Question: I am working on a compass in java. First I created a UI prototyp for my compass and created a working SSCCE of it, where you can click on the panel and the needle is pointed to another direction, which differs about 15 degree. This is the code:
'''
public class TestFrame extends JFrame {
public TestFrame() {
initComponents();
}
public void initComponents() {
setDefaultCloseOperation(JFrame.EXIT_ON_CLOSE);
setLocation(new Point((int) (Toolkit.getDefaultToolkit().getScreenSize().width / 2) - 400, (int) (Toolkit.getDefaultToolkit().getScreenSize().height / 2) - 250));
setSize(500, 500);
setVisible(true);
CompassPanel c = new CompassPanel();
add(c, BorderLayout.CENTER);
}
public class CompassPanel extends JPanel {
Image bufImage;
Graphics bufG;
private int circleX, circleY, circleRadius;
private int[] xPoints, yPoints;
private double rotationAngle = Math.toRadians(0);
public CompassPanel() {
setVisible(true);
addMouseListener(new MouseListener() {
@Override
public void mouseReleased(MouseEvent e) {
}
@Override
public void mousePressed(MouseEvent e) {
}
@Override
public void mouseExited(MouseEvent e) {
}
@Override
public void mouseEntered(MouseEvent e) {
}
@Override
public void mouseClicked(MouseEvent e) {
rotationAngle = rotationAngle + Math.toRadians(15);
repaint();
}
});
}
@Override
public void paint(Graphics g) {
super.paint(g);
Graphics2D g2d = (Graphics2D) g;
g2d.setRenderingHint(RenderingHints.KEY_ANTIALIASING, RenderingHints.VALUE_ANTIALIAS_ON);
circleRadius = (int) (getWidth() * 0.7);
circleX = 50;
circleY = 50;
g2d.setColor(Color.BLACK);
for (int angle = 0; angle <= 360; angle += 5) {
double sin = Math.sin(Math.toRadians(angle));
double cos = Math.cos(Math.toRadians(angle));
int x1 = (int) ((circleX + circleRadius / 2) - cos * (circleRadius * 0.37) - sin * (circleRadius * 0.37));
int y1 = (int) ((circleY + circleRadius / 2) + sin * (circleRadius * 0.37) - cos * (circleRadius * 0.37));
g2d.setColor(Color.BLACK);
g2d.drawLine(x1, y1, (circleX + circleRadius / 2), (circleY + circleRadius / 2));
}
g2d.setFont(new Font("Arial", Font.BOLD, 11));
g2d.drawString("WEST", circleX - 45, circleY + circleRadius / 2 + 4);
g2d.drawString("EAST", circleX + circleRadius + 13, circleY + circleRadius / 2 + 4);
g2d.drawString("NORTH", circleX + circleRadius / 2 - 14, circleY - 15);
g2d.drawString("SOUTH", circleX + circleRadius / 2 - 14, circleY + circleRadius + 25);
g2d.setColor(Color.WHITE);
g2d.fillOval(circleX, circleY, circleRadius, circleRadius);
g2d.setColor(Color.BLACK);
g2d.drawOval(circleX, circleY, circleRadius, circleRadius);
xPoints = new int[] { (int) (circleX + circleRadius / 2),
(int) (circleX + circleRadius * 0.25),
(int) (circleX + circleRadius / 2),
(int) (circleX + circleRadius * 0.75) };
yPoints = new int[] { (int) (circleY + 30),
(int) (circleY + circleRadius * 0.85),
(int) (circleY + circleRadius * 0.6),
(int) (circleY + circleRadius * 0.85) };
Polygon fillPoly = new Polygon(xPoints, yPoints, 4);
Polygon outerPoly = new Polygon(xPoints, yPoints, 4);
int rotationX = circleX + (circleRadius / 2);
int rotationY = circleX + (circleRadius / 2);
g2d.setColor(Color.green);
g2d.fillOval(rotationX, rotationY, 5, 5);
AffineTransform a = g2d.getTransform().getRotateInstance(rotationAngle, rotationX, rotationY);
g2d.setTransform(a);
g2d.setColor(Color.RED);
g2d.fillPolygon(fillPoly);
g2d.setColor(Color.black);
g2d.draw(outerPoly);
}
@Override
public void update(Graphics g) {
int w = this.getSize().width;
int h = this.getSize().height;
if (bufImage == null) {
bufImage = this.createImage(w, h);
bufG = bufImage.getGraphics();
}
bufG.setColor(this.getBackground());
bufG.fillRect(0, 0, w, h);
bufG.setColor(this.getForeground());
paint(bufG);
g.drawImage(bufImage, 0, 0, this);
}
public void setRotationAngle(int angle) {
rotationAngle = angle;
}
}
public static void main(String[] args) {
new TestFrame();
}
}
'''
When I implement this panel into my application, the needle is not drawn as it is in the SSCCE. It is drawn a bit higher and on the left of the position it is meant to be. When I click on the panel and rotate the needle, the rotation works fine and the needle is painted where it belongs.
I add the panel like this to my application. The sensorPanel is a 'JPanel' in a 'TabbedPane'.
'''
public JPanel createSensorPanel(){
sensorPanel = new JPanel(new MigLayout("fill, insets 3"));
CompassPanel compassPanel = new CompassPanel();
sensorPanel.add(compassPanel, "wrap");
return sensorPanel;
}
'''
Why is the 'Polygon' of the needle not drawn at the position it is drawn in the SSCCE?
EDIT:
Here is a picture of the problem.
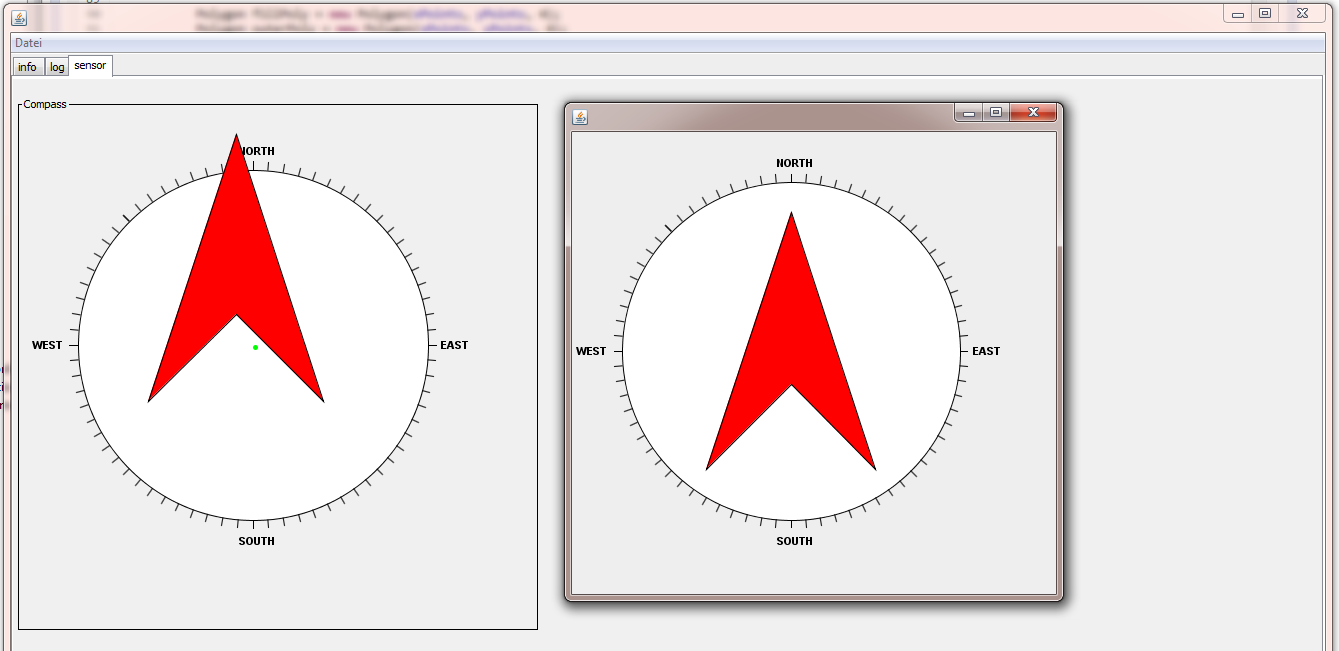
Answer: If you look closer what's going on on your image, than you'll see, that affine transform is the problem.

Looks like that affine transforms are related to top parent not the current child component (see <URL>.
The quick and dirty solution would be to translate the arrow as the parents are translated (based on <URL>
'''
AffineTransform a = g2d.getTransform().
getRotateInstance(rotationAngle, rotationX, rotationY)
.translate(parent.getX(), parent.getY()) // use instance of real parent instead
.translate(tabpane.getX(), tabpane.getY()); // use instance of JTabbedPane instead
'''
But much more convenient would be some common solution, something like <URL>.